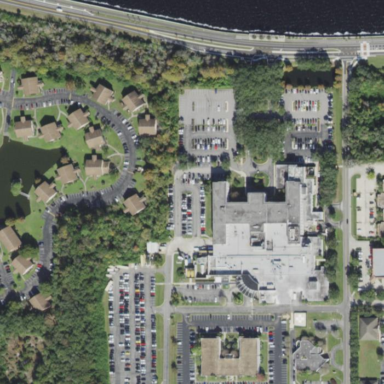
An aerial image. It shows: Healthcare facility identified as hospital.